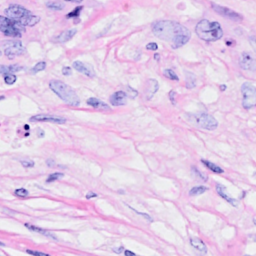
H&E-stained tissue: Breast